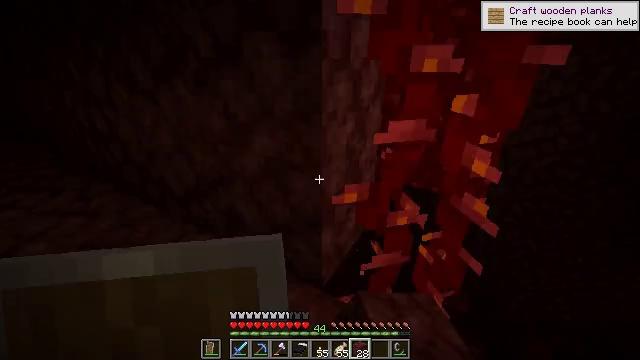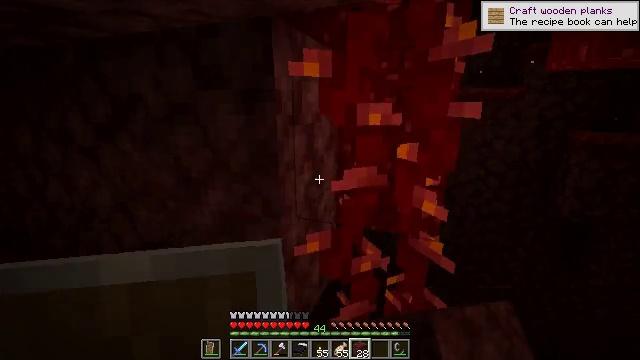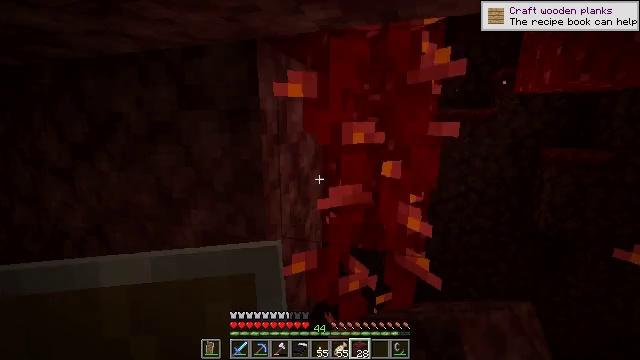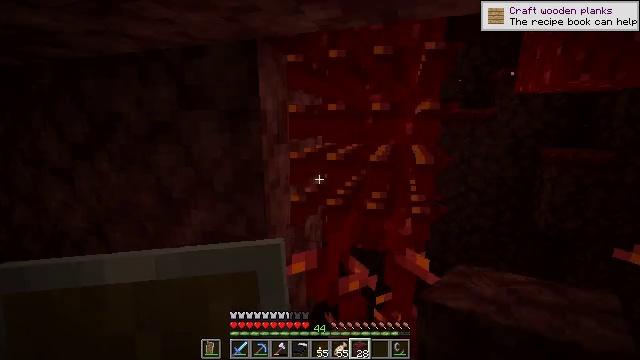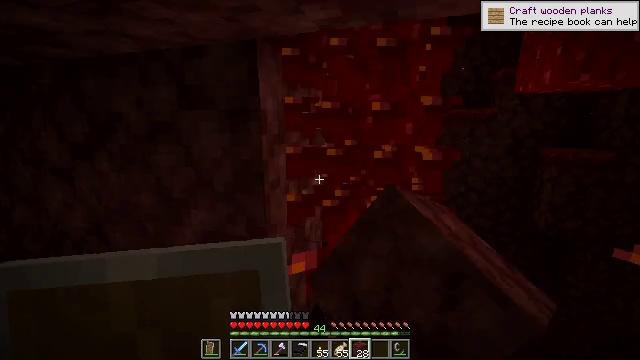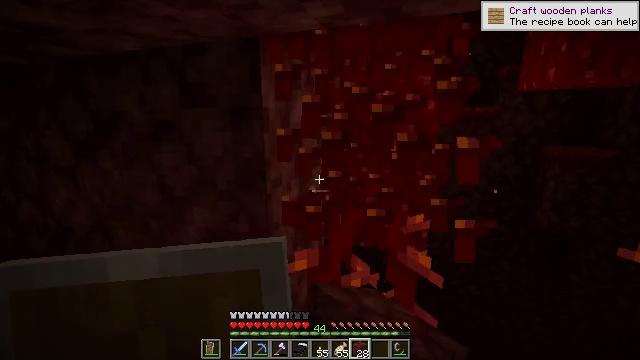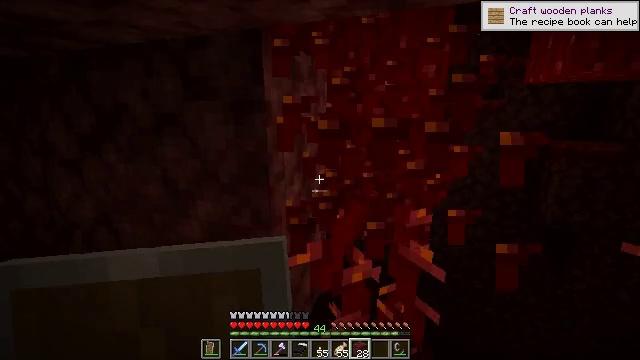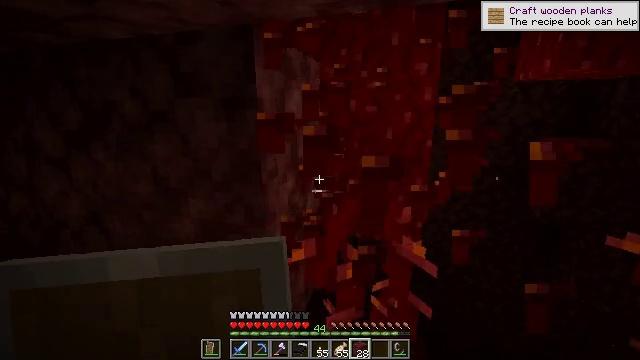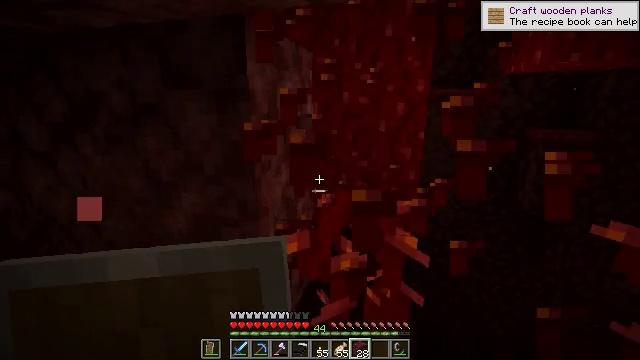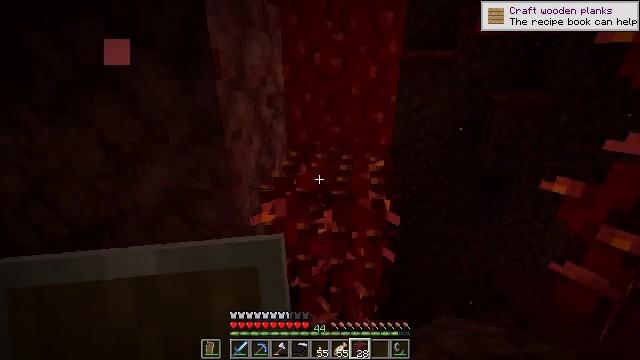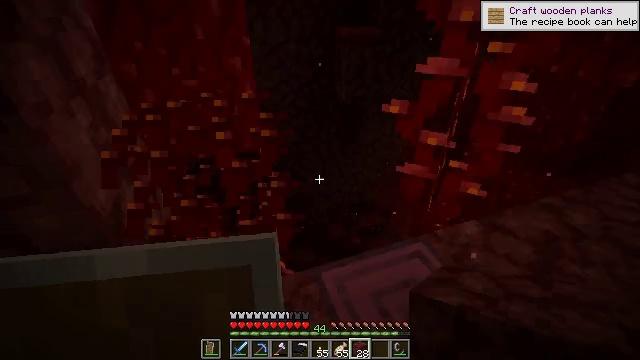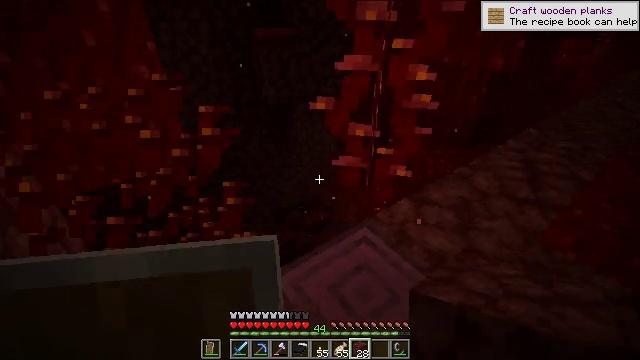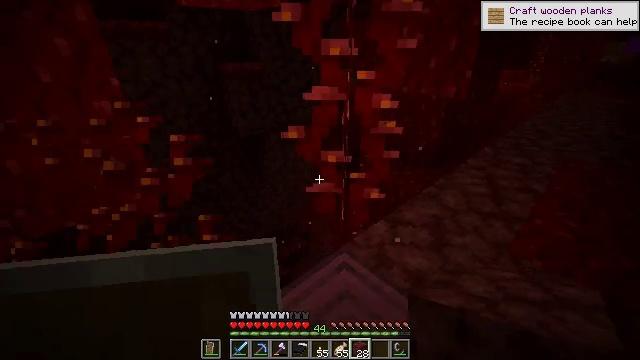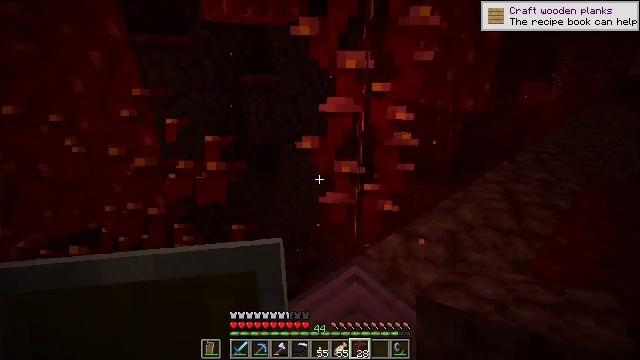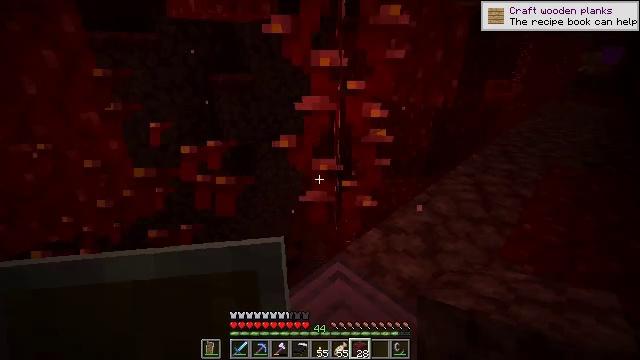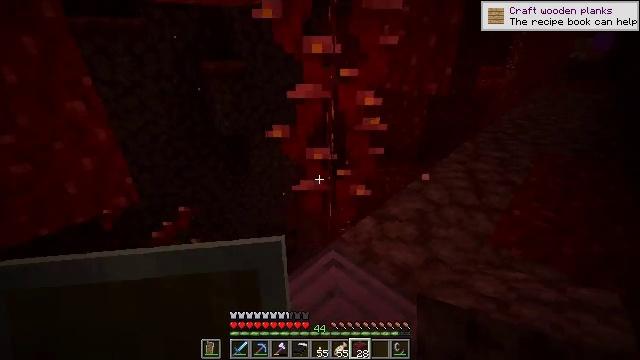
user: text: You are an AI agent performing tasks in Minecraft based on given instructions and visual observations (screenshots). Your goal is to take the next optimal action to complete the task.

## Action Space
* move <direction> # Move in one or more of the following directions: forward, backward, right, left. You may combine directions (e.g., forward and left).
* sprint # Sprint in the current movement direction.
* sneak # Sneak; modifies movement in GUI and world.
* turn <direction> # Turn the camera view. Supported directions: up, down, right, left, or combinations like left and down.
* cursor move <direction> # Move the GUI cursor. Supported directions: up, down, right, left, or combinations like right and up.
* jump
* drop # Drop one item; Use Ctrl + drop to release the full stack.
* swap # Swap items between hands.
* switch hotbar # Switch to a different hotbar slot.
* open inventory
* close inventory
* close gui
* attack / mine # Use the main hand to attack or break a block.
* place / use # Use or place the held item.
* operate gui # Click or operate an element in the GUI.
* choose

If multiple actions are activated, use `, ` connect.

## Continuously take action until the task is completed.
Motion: motion action
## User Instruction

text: Mine the weeping vines plant in the Nether.
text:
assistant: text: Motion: turn right and up
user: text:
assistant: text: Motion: turn right and up
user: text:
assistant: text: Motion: attack / mine
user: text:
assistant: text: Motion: attack / mine
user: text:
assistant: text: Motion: no_op
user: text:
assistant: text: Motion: turn down
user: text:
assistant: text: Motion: turn right
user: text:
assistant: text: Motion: turn right and down
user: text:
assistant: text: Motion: turn right and down
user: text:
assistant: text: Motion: turn right and down
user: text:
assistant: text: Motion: turn right
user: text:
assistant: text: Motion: turn right and up
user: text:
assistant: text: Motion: turn left and up
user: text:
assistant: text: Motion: turn right
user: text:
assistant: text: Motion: turn right and down
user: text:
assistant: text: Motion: turn down
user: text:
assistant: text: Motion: turn left
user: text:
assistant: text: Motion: turn left
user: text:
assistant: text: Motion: no_op
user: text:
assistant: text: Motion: turn right and up
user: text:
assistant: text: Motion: turn right and up
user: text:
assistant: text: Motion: turn right and up
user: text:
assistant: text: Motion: turn up
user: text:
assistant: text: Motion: turn left and up
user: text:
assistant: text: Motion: no_op
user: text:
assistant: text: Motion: attack / mine
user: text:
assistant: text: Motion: attack / mine
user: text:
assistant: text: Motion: no_op
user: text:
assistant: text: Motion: turn right and down
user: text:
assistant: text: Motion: turn right and down